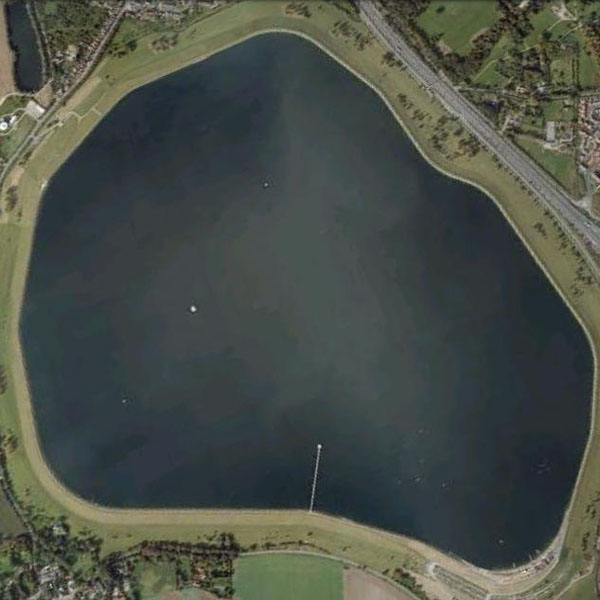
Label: Pond